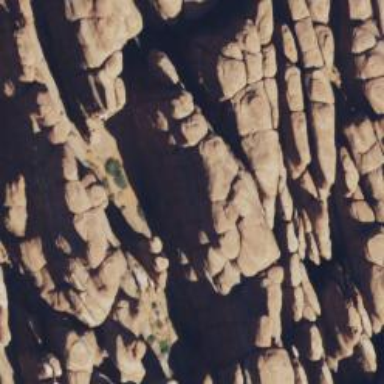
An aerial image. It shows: Cliff in nature.